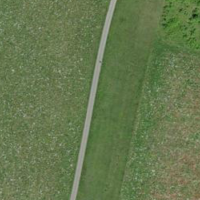
EUNIS habitat code: 25
Species observed at this site:
Corvus corone
Emberiza citrinella
Sylvia borin
Dendrocopos major
Buteo buteo
Sylvia atricapilla
Luscinia megarhynchos
Gallinula chloropus
Alauda arvensis
Cuculus canorus
Pica pica
Phoenicurus ochruros
Garrulus glandarius
Columba livia
Saxicola rubicola
Falco tinnunculus
Picus viridis
Corvus corax
Cyanistes caeruleus
Anas platyrhynchos
Sturnus vulgaris
Chloris chloris
Alopochen aegyptiaca
Fringilla coelebs
Passer domesticus
Lanius collurio
Carduelis carduelis
Turdus merula
Columba palumbus
Passer montanus
Parus major
Hirundo rustica
Milvus migrans
Milvus milvus
Oriolus oriolus
Ciconia ciconia
Motacilla alba